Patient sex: M
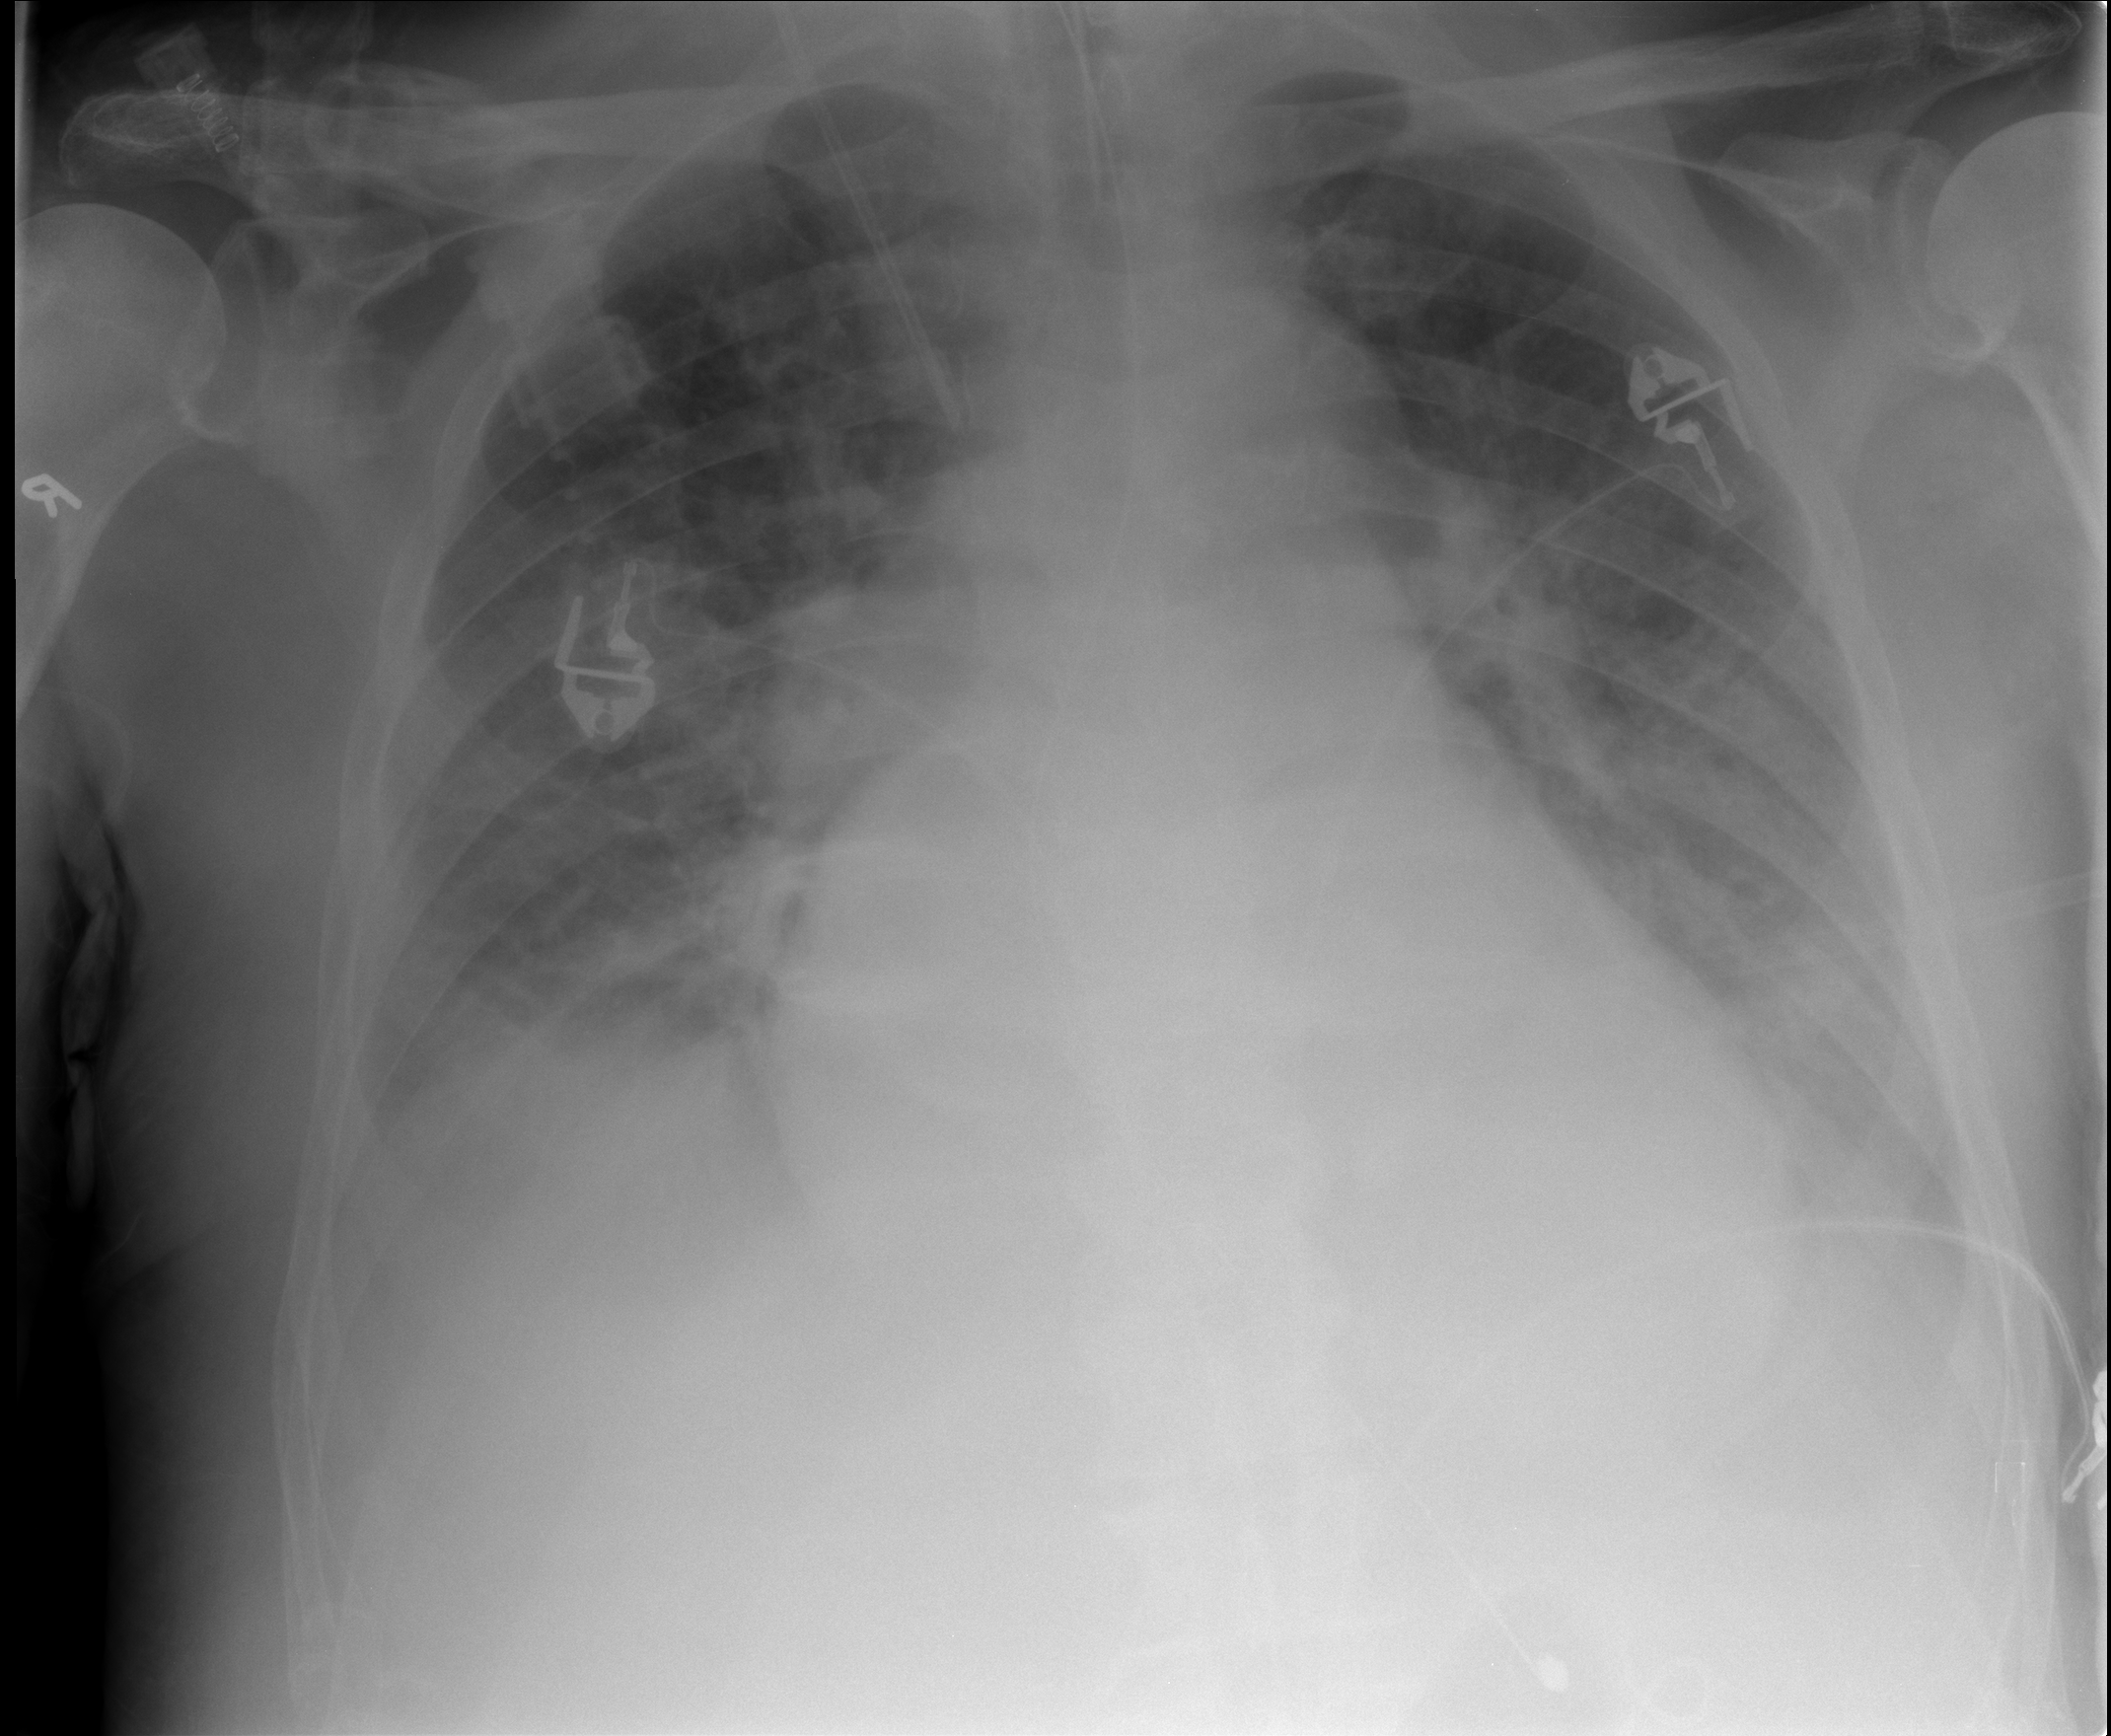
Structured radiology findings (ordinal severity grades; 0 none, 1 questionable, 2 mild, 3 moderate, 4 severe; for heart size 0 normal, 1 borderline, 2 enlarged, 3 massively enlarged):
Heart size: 2
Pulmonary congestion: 3
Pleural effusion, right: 2
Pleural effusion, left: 2
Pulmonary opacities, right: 2
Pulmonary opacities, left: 2
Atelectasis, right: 2
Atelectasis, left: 2